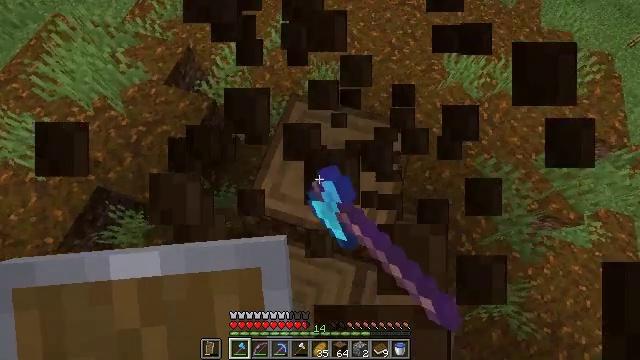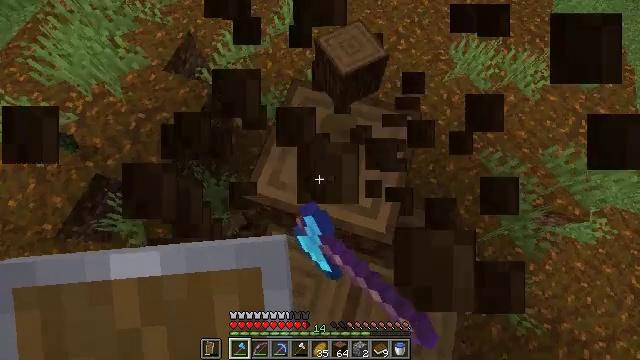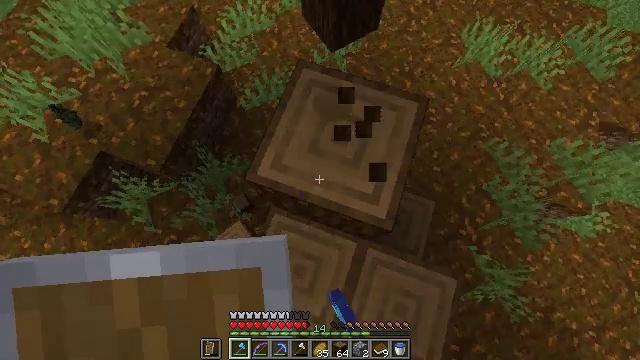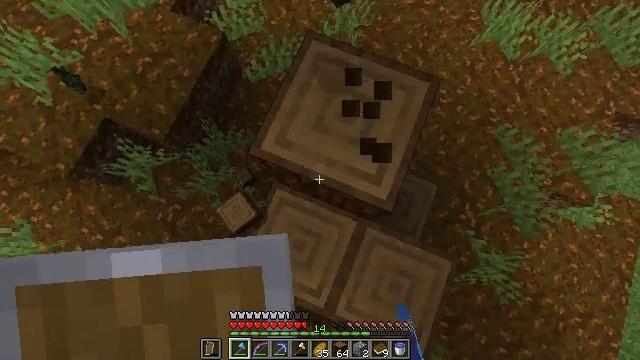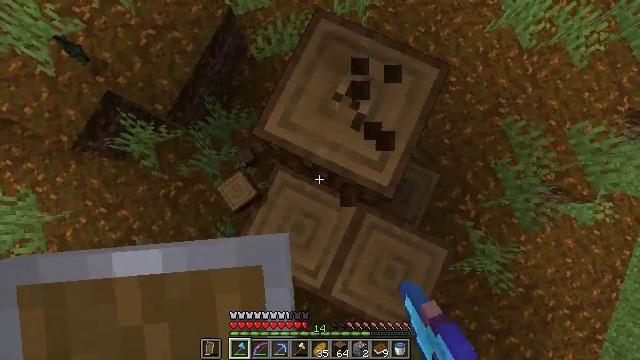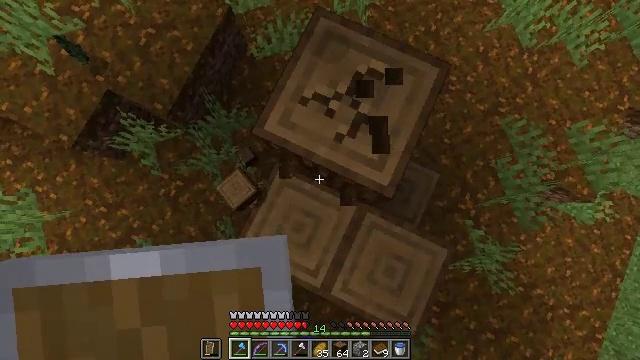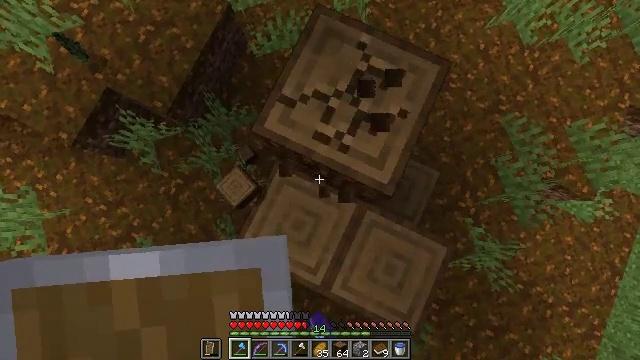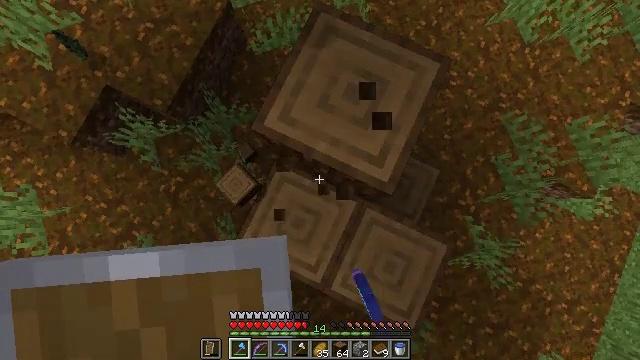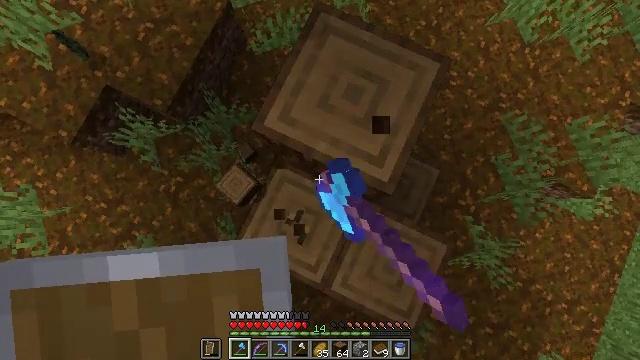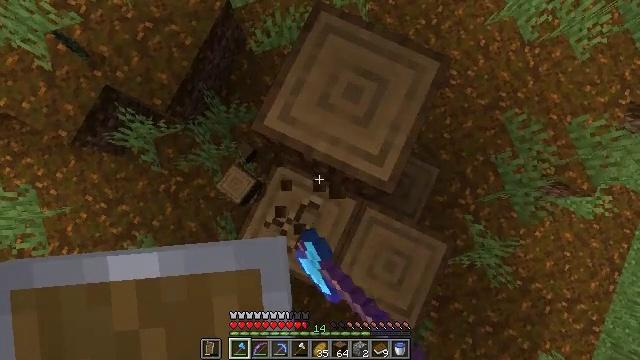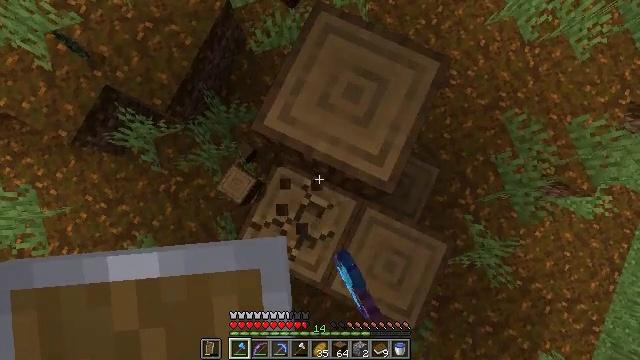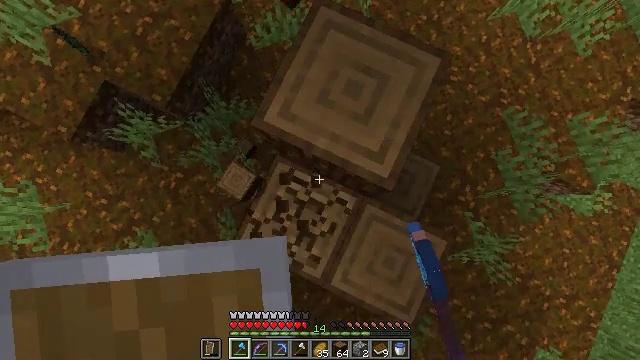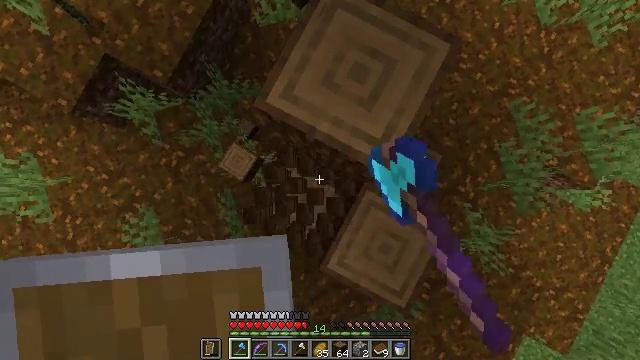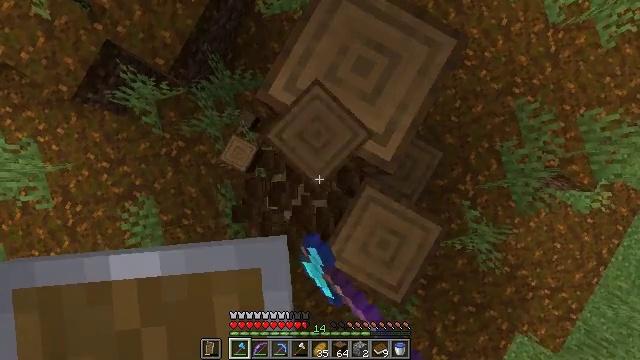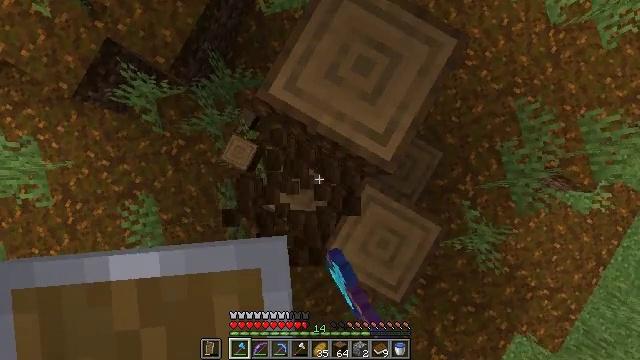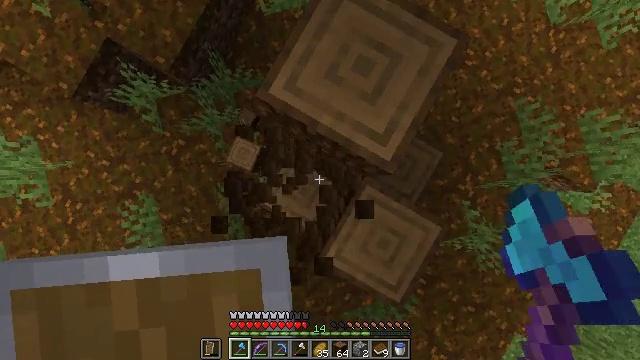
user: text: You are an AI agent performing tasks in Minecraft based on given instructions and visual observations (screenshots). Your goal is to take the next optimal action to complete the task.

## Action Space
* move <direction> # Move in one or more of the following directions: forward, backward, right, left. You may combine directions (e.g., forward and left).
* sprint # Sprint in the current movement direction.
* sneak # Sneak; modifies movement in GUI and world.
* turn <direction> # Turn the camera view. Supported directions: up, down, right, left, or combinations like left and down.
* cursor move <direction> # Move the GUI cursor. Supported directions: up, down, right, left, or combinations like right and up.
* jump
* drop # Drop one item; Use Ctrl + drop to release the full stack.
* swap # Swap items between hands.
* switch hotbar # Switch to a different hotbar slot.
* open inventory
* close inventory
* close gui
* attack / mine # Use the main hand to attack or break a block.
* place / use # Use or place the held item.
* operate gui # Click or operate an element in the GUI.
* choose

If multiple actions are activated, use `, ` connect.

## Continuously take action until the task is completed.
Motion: motion action
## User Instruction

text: Chop down the spruce log.
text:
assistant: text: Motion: turn left and down, attack / mine
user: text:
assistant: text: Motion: turn left and down, attack / mine
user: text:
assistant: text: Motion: turn left and down, attack / mine
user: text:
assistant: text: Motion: turn left and down, attack / mine
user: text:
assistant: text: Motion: attack / mine
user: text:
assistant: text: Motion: attack / mine
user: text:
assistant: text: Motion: attack / mine
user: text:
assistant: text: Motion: attack / mine
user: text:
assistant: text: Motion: attack / mine
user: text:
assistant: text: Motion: attack / mine
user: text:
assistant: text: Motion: attack / mine
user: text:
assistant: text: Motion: turn left and down, attack / mine
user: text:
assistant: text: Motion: turn left and down, attack / mine
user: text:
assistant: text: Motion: attack / mine
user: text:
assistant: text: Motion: attack / mine
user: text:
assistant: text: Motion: turn up, attack / mine
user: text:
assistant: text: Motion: turn up, attack / mine
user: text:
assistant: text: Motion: turn right and up, attack / mine
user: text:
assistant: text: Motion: turn right and up, attack / mine
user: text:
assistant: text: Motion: turn right and up, attack / mine
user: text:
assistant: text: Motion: attack / mine
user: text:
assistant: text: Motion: attack / mine
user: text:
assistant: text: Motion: attack / mine
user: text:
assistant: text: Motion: turn down, attack / mine
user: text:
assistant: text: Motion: turn down, attack / mine
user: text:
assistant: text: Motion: turn down, attack / mine
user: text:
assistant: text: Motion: attack / mine
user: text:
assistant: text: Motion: attack / mine
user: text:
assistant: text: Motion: attack / mine
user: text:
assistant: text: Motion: turn right and up, attack / mine